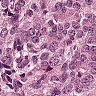
Metastatic tissue present: yes